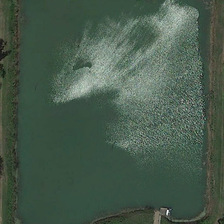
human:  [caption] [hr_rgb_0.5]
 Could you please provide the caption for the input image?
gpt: a rectangular pond is surrounded by several rows of green trees .

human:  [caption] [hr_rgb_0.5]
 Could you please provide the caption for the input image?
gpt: a rectangular pond is surrounded by several rows of green trees .

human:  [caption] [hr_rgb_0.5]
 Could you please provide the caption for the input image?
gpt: a rectangular pond is surrounded by several rows of green trees .

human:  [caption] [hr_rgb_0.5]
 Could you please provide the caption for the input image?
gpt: a rectangular pond is surrounded by several rows of green trees .

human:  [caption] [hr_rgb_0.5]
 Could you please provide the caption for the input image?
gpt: a rectangular pond is surrounded by several rows of green trees .